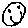
Label: smiley face